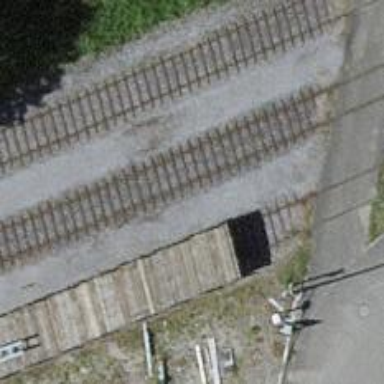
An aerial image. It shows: Single-track railway spur.